Question: I have the following problem:
I need to create a picture which consists of a plot, histogram, specific text and example of a matrix. I found a way how to do part of the task:
'''
png('Erdos-Renyi.png', width=800, height=800)
par(mfrow=c(2,2))
plot(g, main=paste('Erdos-Renyi model, V=', V, ' E=',E, sep=""))
hist(degree(g))
...
dev.off()
'''
In two additional plots I would like to output a text and a matrix. I tried to achieve this with 'text' and 'mtext' commands, but with no success.

Here is an example of what I am trying to achieve.
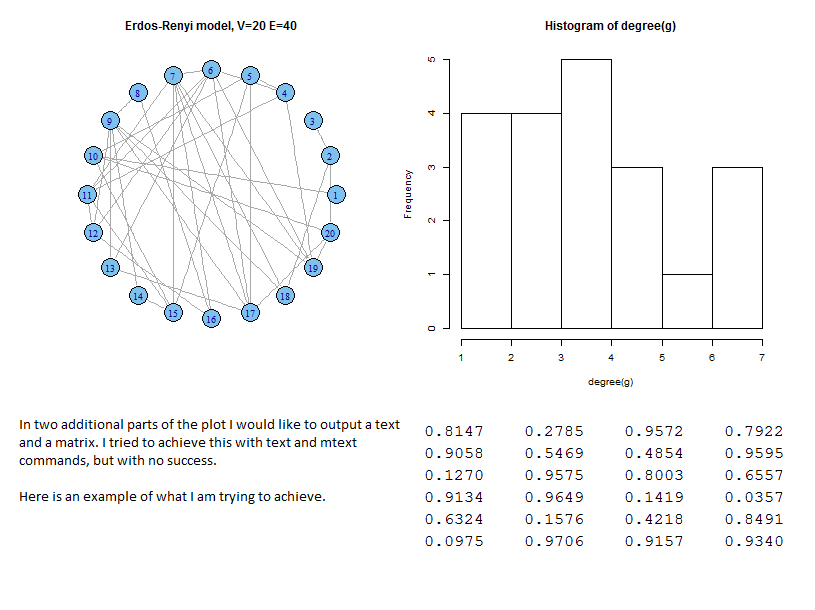
Answer: Check out the 'addtable2plot' function in 'plotrix'
'''
m<-round(matrix(runif(36),ncol=3,nrow=3),2)
plot(1:10)
addtable2plot (x=2,y=7,table=m)
'''